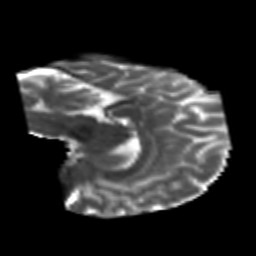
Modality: T2w
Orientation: sagittal
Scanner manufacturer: siemens
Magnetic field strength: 3 T
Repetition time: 6.8 s
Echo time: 0.093 s